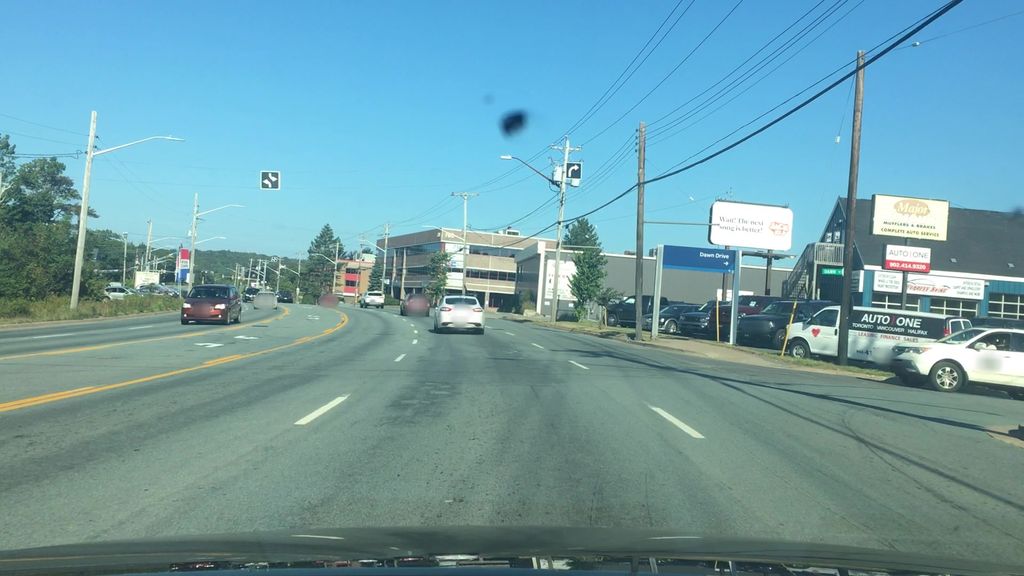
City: halifax